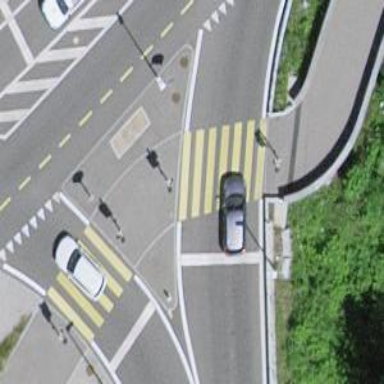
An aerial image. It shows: Road with traffic signals.